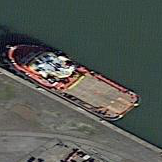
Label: civil